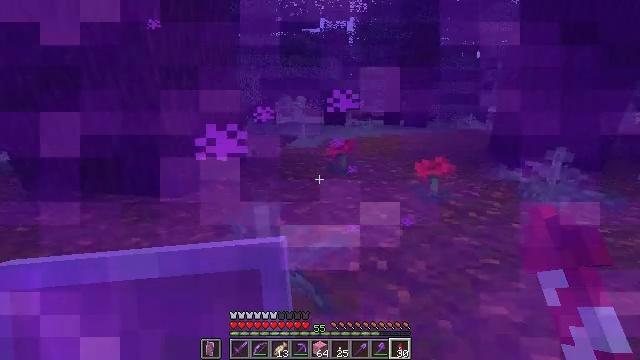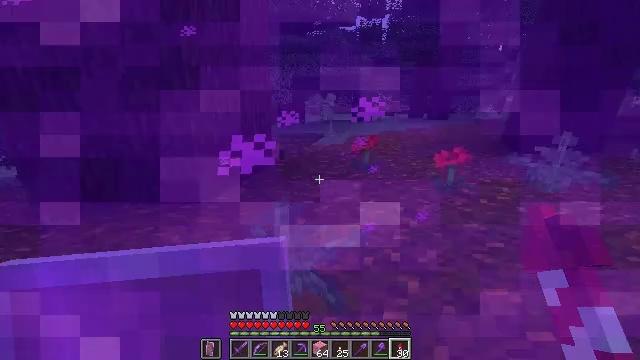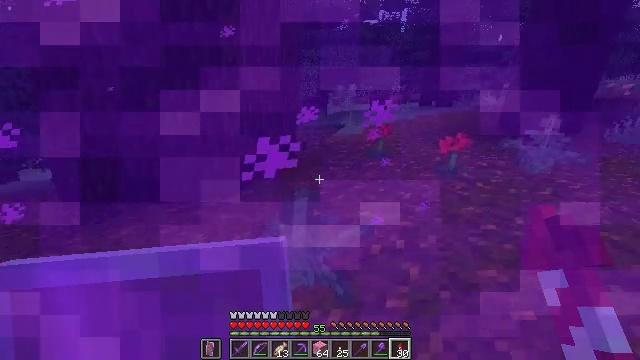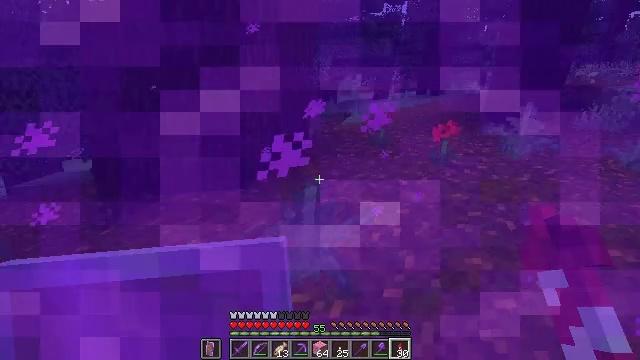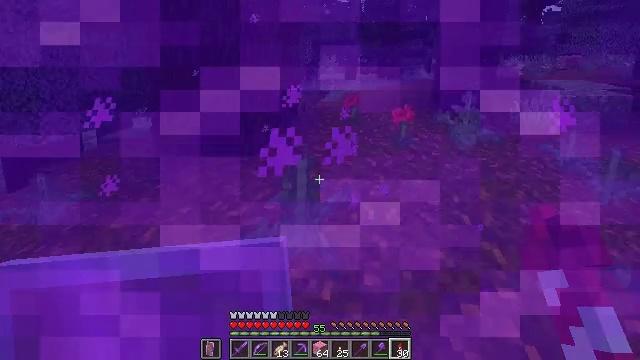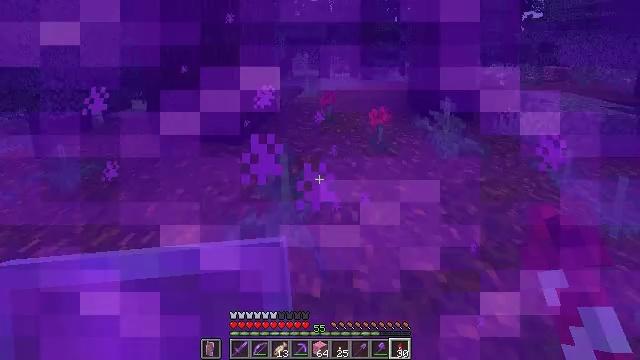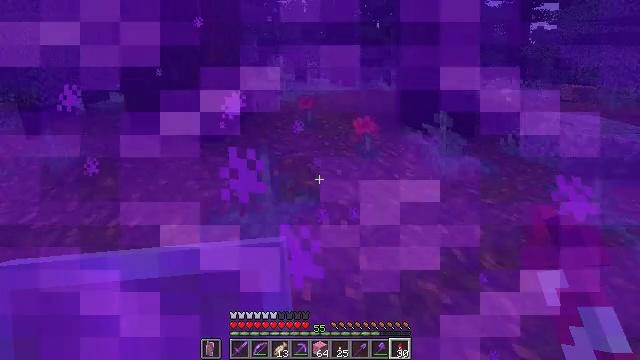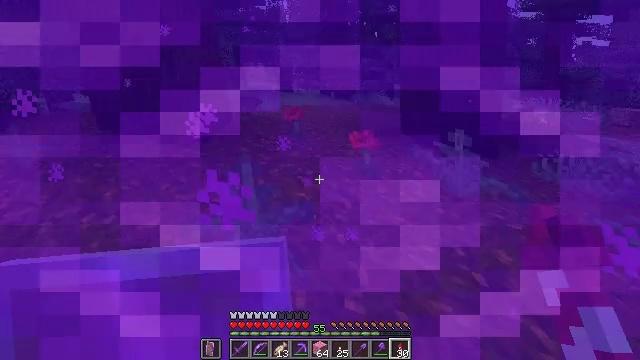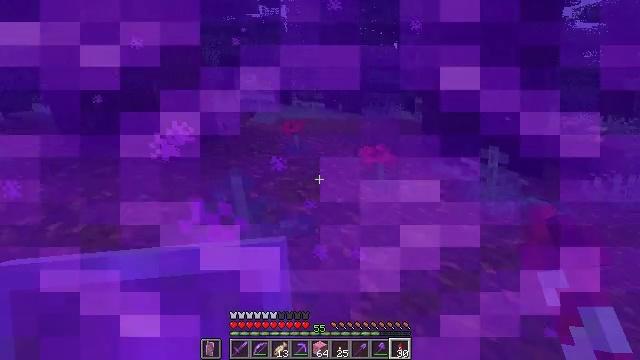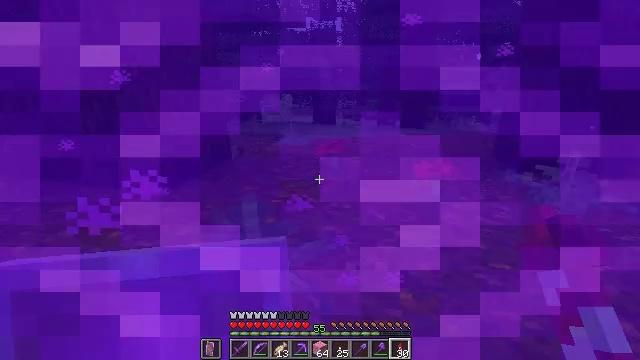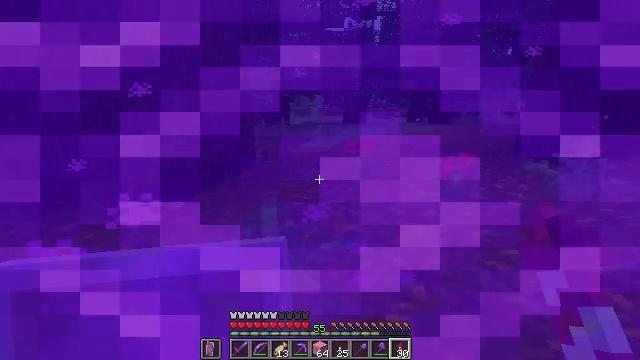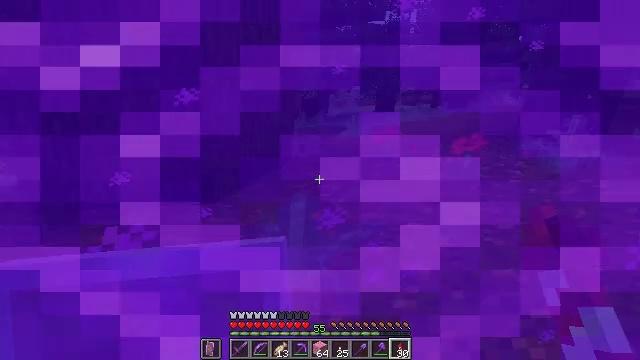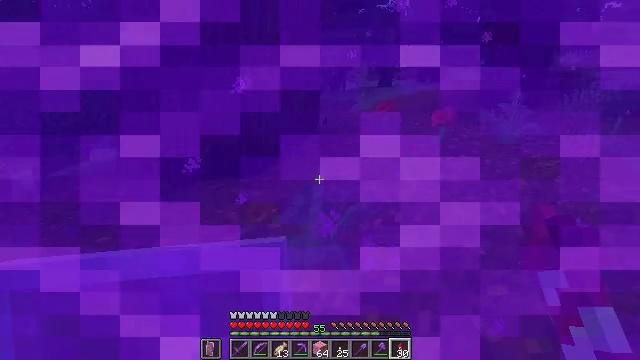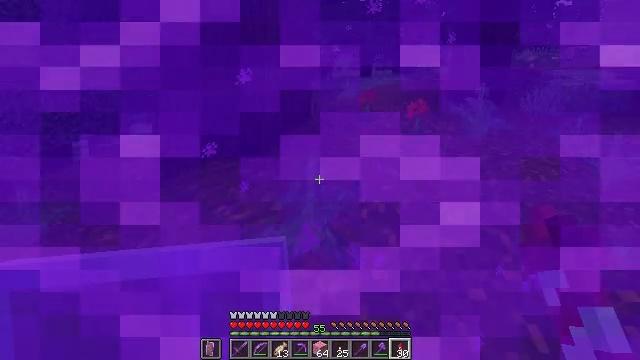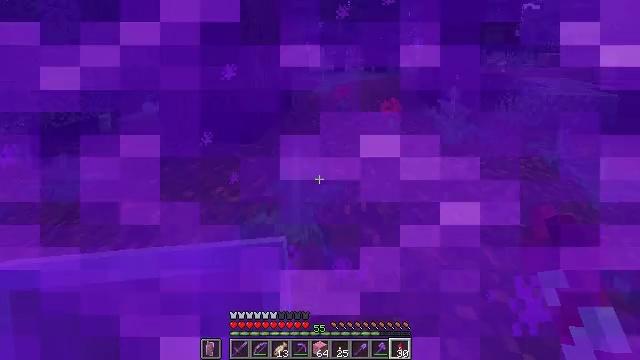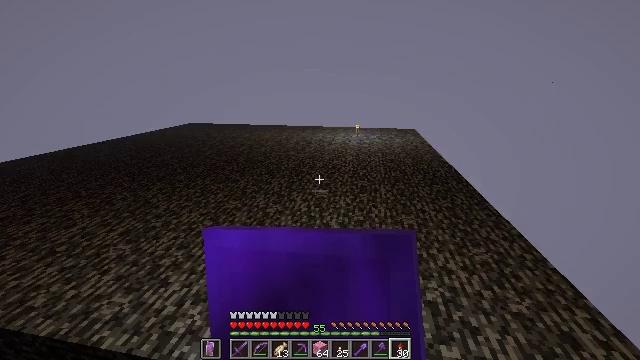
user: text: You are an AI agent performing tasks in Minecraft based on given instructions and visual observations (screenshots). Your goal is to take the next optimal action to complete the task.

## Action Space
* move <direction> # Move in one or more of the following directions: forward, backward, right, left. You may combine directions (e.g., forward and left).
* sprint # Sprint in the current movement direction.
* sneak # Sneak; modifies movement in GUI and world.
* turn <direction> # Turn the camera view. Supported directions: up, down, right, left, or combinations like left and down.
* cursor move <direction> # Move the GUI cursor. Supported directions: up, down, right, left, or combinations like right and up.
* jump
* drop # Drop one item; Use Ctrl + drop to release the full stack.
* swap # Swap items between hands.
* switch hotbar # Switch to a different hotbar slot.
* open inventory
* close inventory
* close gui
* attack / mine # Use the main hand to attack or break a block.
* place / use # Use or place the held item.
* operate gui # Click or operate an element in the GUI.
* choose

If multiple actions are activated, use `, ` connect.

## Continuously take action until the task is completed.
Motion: motion action
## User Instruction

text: craft item pink carpet
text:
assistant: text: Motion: no_op
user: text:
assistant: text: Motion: no_op
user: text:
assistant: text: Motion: no_op
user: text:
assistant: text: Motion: no_op
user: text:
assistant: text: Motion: no_op
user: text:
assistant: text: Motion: no_op
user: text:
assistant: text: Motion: no_op
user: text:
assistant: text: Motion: no_op
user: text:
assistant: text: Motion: no_op
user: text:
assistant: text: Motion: no_op
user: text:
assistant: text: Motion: no_op
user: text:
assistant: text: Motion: no_op
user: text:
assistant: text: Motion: no_op
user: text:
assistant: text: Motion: no_op
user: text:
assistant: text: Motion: no_op
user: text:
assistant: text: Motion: no_op
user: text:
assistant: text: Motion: no_op
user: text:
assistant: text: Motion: no_op
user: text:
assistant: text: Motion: no_op
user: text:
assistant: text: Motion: no_op
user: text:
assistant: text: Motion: no_op
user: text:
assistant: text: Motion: no_op
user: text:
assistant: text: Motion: no_op
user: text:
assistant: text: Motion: no_op
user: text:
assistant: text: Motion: no_op
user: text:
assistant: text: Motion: no_op
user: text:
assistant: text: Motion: no_op
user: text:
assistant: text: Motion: no_op
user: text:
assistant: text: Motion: no_op
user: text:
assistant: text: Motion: no_op